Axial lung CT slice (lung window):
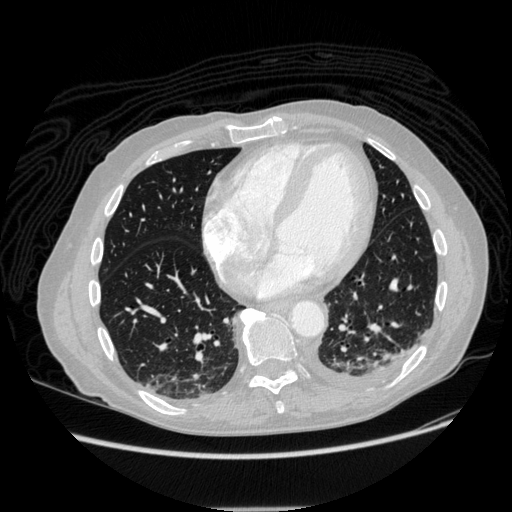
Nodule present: no